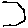
Label: hexagon